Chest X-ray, AP view. Patient: 59 years old, sex F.
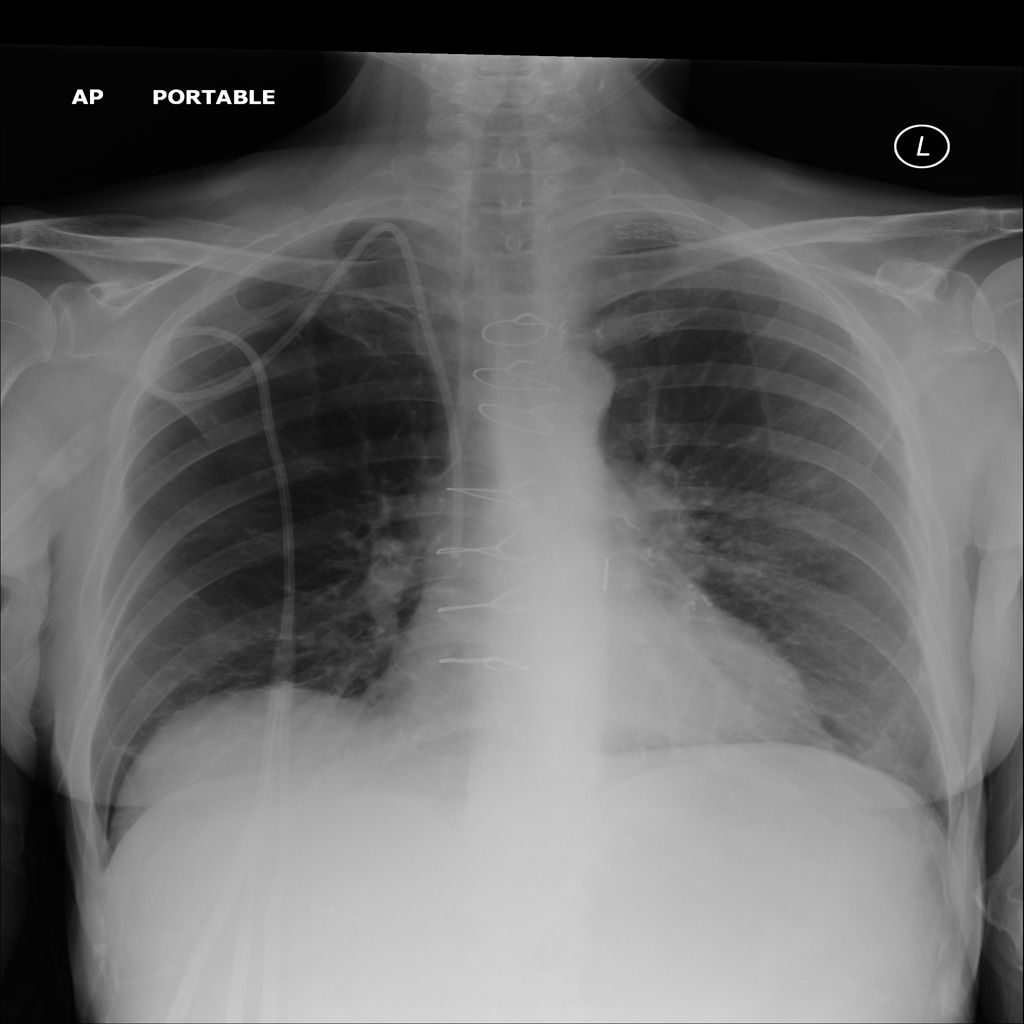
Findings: Infiltration